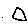
Label: triangle